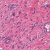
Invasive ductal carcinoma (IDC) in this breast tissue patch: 0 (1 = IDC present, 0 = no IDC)